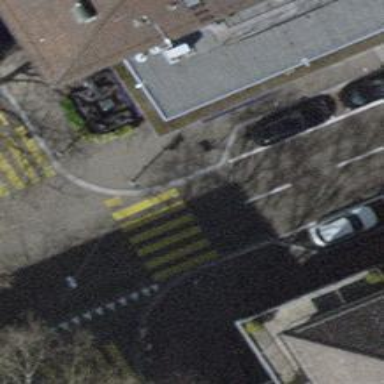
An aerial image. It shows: Crossing with traffic signals and zebra markings.